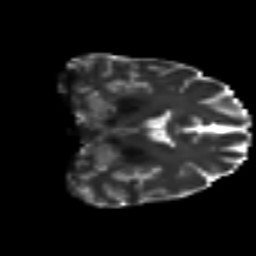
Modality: T2w
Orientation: coronal
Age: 47
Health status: ill
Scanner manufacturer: philips
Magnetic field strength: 3 T
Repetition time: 9 s
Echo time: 0.127 s